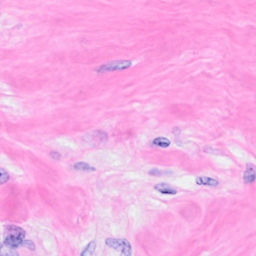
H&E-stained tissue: Breast